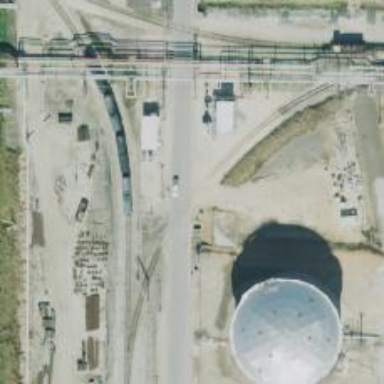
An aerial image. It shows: Rail spur service.